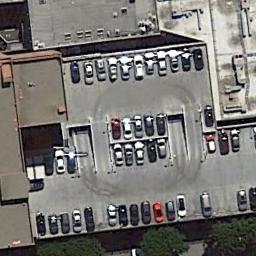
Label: parking_lot